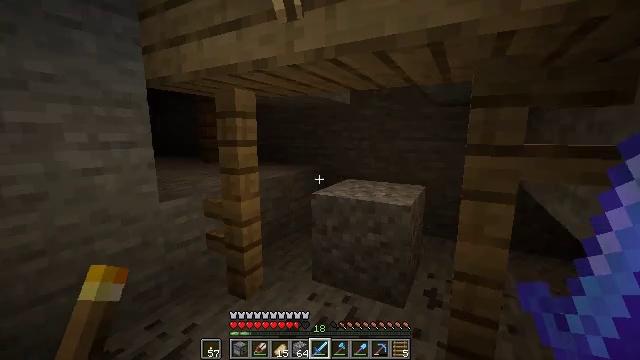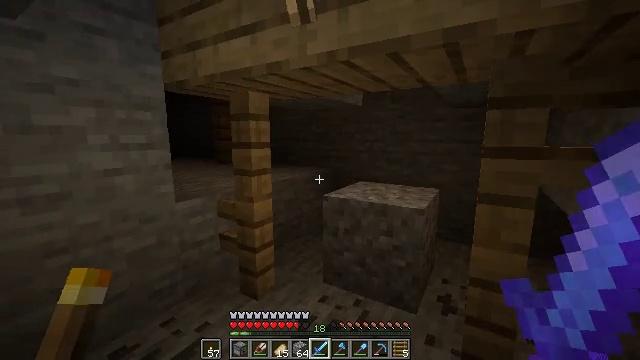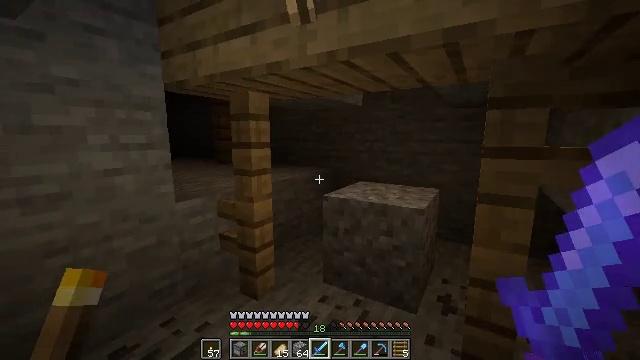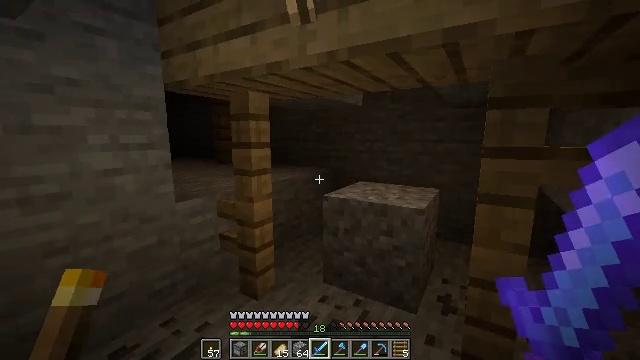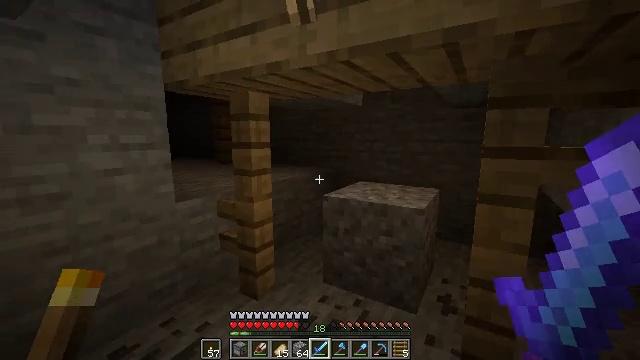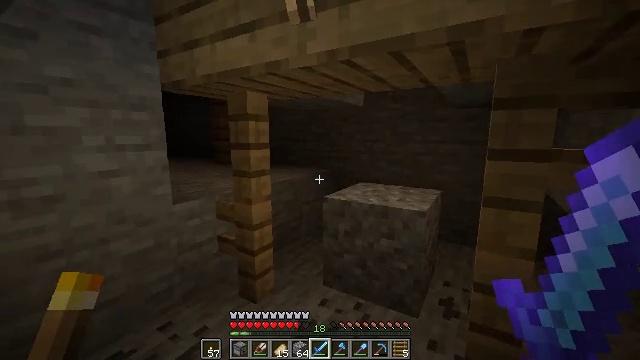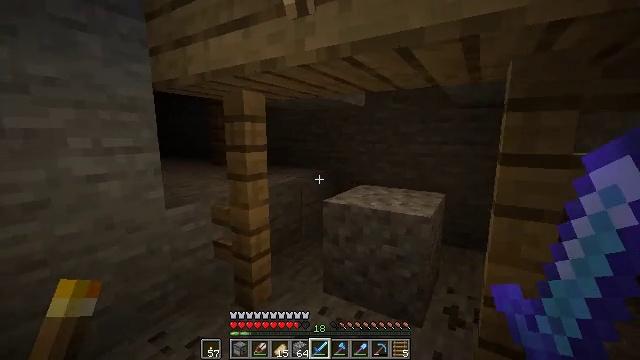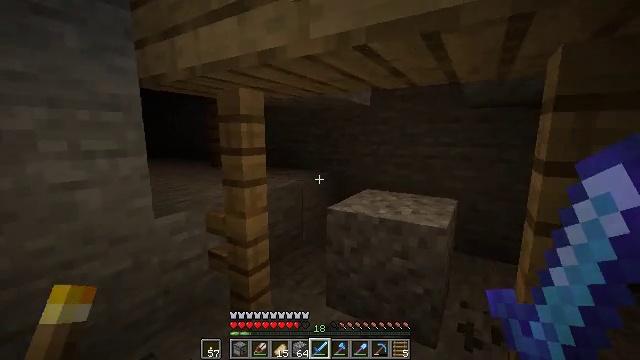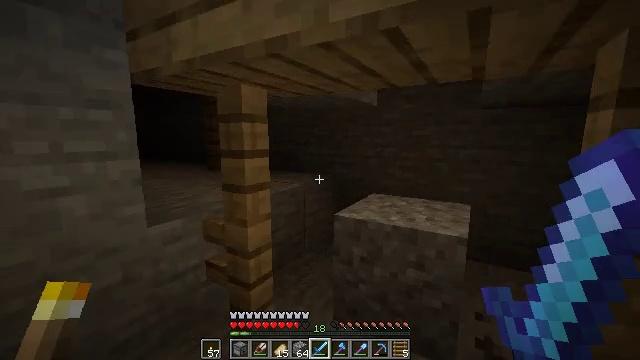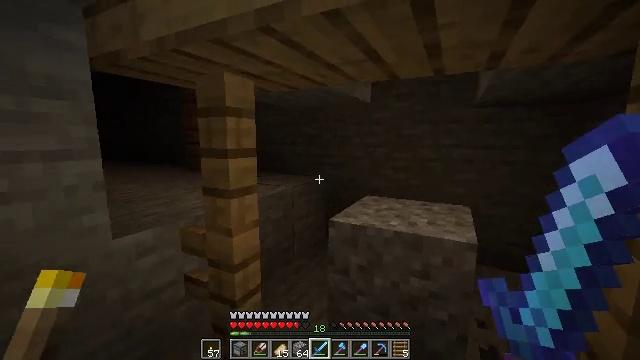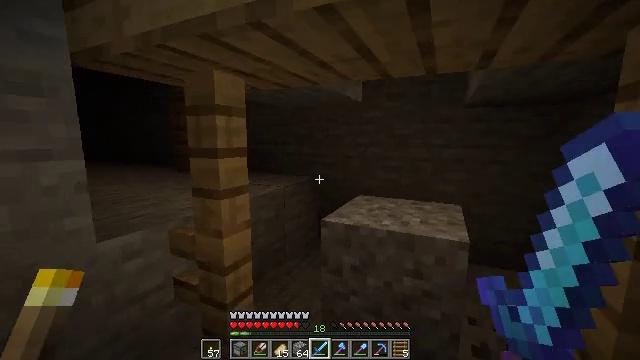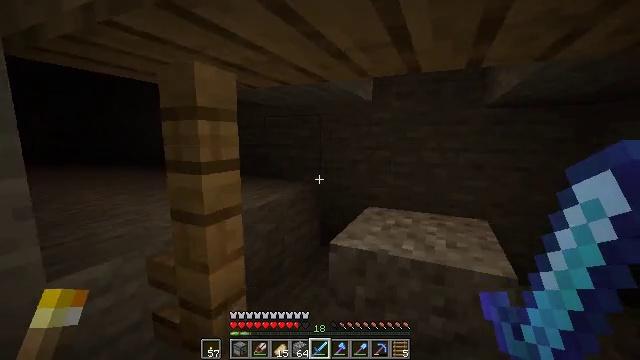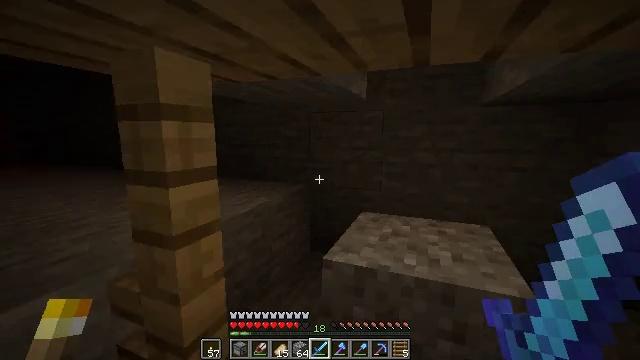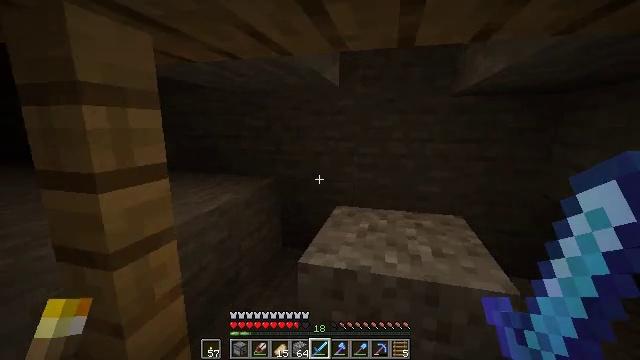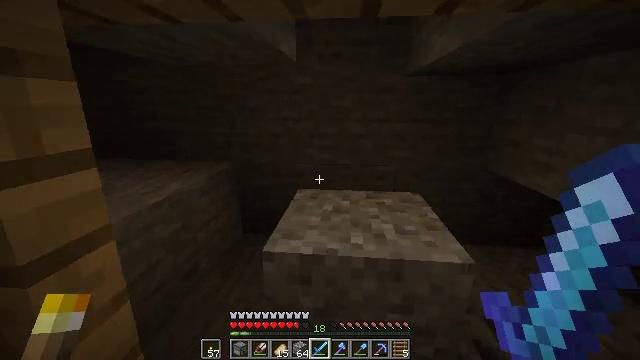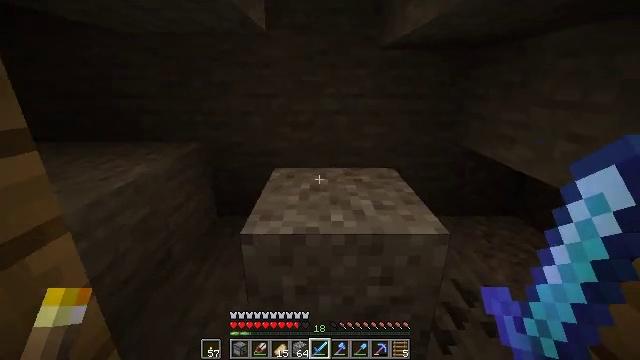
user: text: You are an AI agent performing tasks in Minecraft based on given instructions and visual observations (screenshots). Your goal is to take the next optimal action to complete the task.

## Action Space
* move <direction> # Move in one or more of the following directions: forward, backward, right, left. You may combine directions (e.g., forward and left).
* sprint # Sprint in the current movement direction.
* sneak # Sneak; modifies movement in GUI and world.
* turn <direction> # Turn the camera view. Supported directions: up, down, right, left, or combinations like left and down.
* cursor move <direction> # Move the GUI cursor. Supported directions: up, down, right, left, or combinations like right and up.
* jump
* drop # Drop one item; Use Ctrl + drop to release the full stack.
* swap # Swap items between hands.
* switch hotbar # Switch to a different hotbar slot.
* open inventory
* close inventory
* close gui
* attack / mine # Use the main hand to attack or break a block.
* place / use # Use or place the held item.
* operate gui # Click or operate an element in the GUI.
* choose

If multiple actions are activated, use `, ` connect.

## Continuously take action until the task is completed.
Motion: motion action
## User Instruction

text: Gather gravel by digging.
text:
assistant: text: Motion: turn left
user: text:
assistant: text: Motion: no_op
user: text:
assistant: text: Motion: no_op
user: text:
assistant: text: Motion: no_op
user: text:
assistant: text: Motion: move forward
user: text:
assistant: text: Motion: move forward
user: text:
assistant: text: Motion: move forward and move left
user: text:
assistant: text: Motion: move forward and move left
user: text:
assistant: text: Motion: move forward, turn right
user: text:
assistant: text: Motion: move forward, turn right
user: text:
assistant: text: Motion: move forward
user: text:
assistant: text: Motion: move forward, turn right
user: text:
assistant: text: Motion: turn right and down
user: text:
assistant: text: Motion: turn right and down
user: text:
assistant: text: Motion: turn right and down
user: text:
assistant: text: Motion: turn right and down
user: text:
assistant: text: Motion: turn down
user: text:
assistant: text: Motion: turn down
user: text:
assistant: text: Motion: turn down
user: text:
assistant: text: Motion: attack / mine
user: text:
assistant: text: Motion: attack / mine
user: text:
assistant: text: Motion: attack / mine
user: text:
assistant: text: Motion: attack / mine
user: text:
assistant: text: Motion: attack / mine
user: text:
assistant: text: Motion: attack / mine
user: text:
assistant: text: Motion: attack / mine
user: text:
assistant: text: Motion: attack / mine
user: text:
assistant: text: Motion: attack / mine
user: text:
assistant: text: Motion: attack / mine
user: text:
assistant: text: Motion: attack / mine